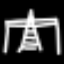
Label: The Eiffel Tower